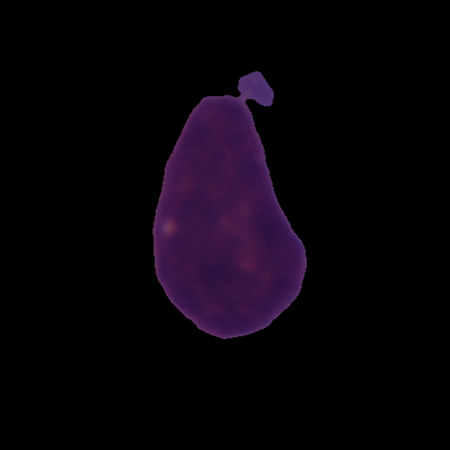
Label: cancer